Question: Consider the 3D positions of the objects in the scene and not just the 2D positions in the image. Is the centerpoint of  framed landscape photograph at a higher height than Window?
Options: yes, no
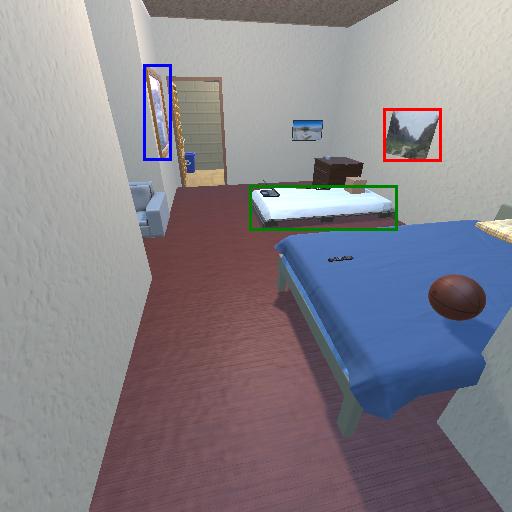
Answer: yes